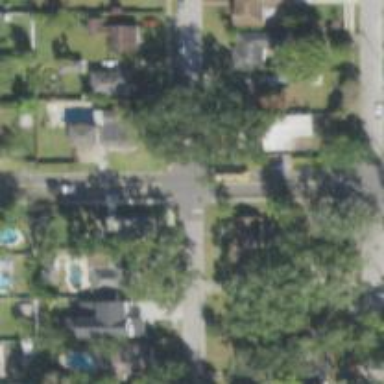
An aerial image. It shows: Residential road with asphalt surface and sidewalk on the left side.